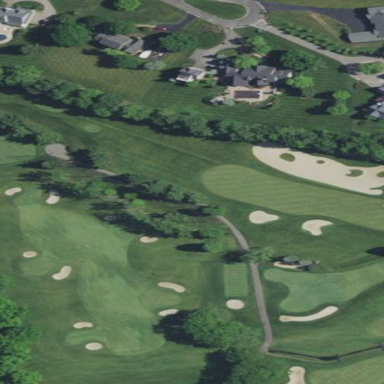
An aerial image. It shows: Grassy area used as driving range for golf.